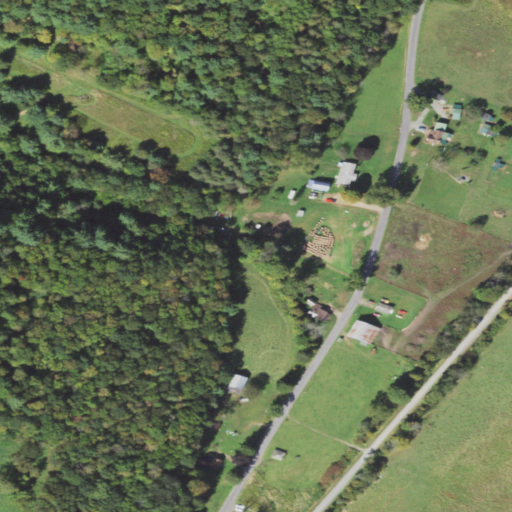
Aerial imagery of valley in Pennsylvania named Fuller Hollow containing pasture, mixed forest, deciduous forest, open development, low intensity development, and herbaceous wetlands